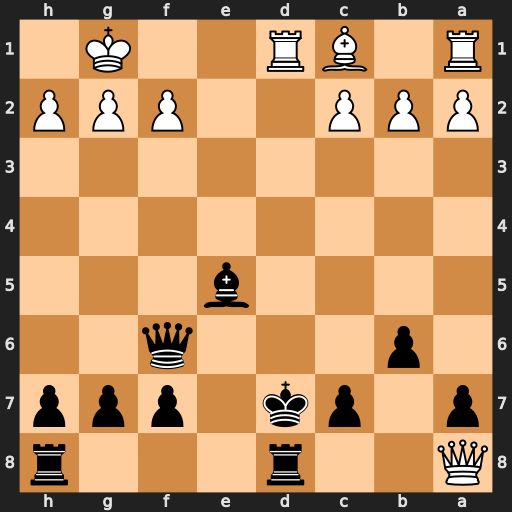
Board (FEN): Q2r3r/p1pk1ppp/1p3q2/4b3/8/8/PPP2PPP/R1BR2K1
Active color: b
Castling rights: -
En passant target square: -
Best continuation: Ke7 Qxd8+ Rxd8